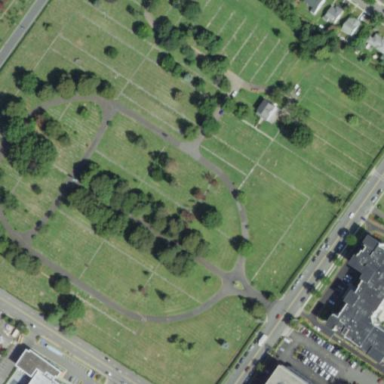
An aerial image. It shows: Cemetery.